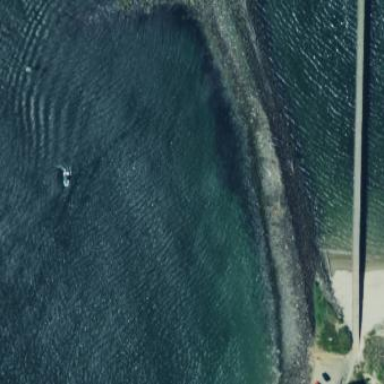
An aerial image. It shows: Breakwater structure.